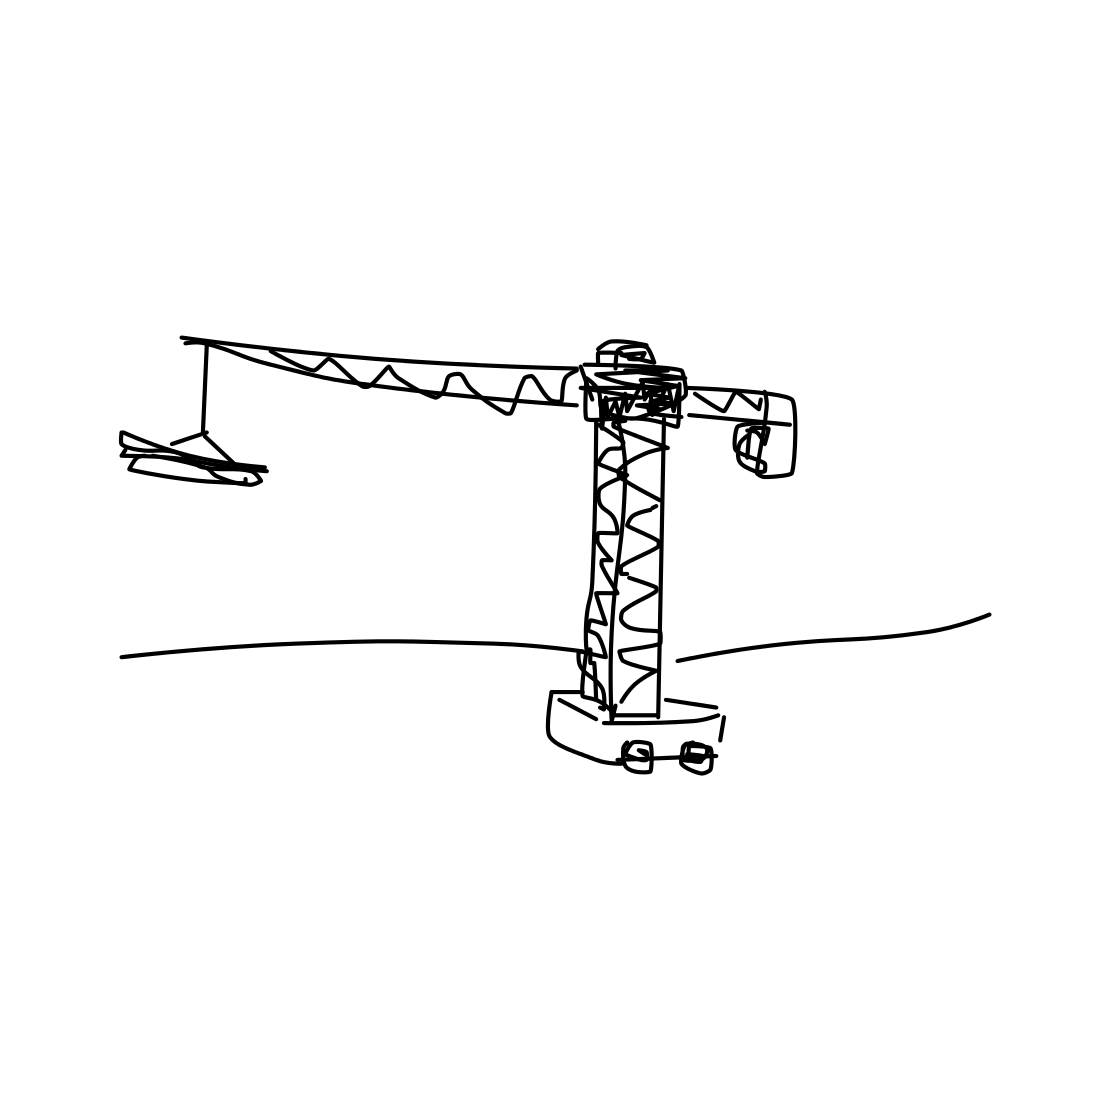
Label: crane (machine)